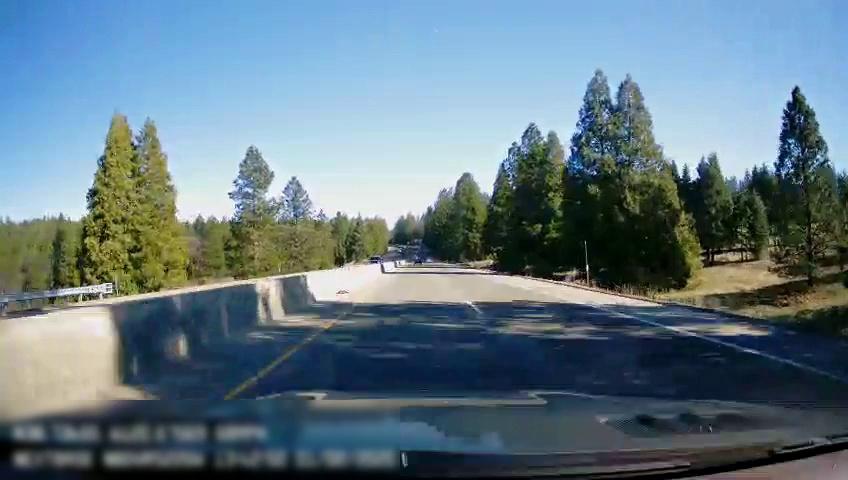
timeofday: Day
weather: Sunny
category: Drivable Space
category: Drivable Space
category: Vehicles | Truck
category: Lanes | Alternate Lane
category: Lanes | Current Lane
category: Lanes | Alternate Lane